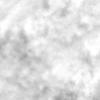
Label: no_change